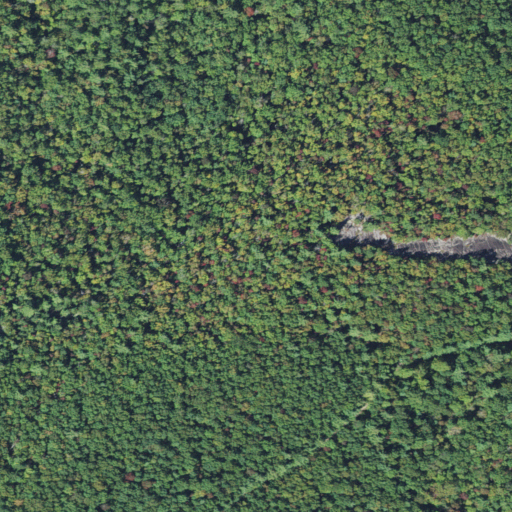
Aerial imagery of cliff(s) in North Carolina named Long Rock containing mixed forest, deciduous forest, and open development